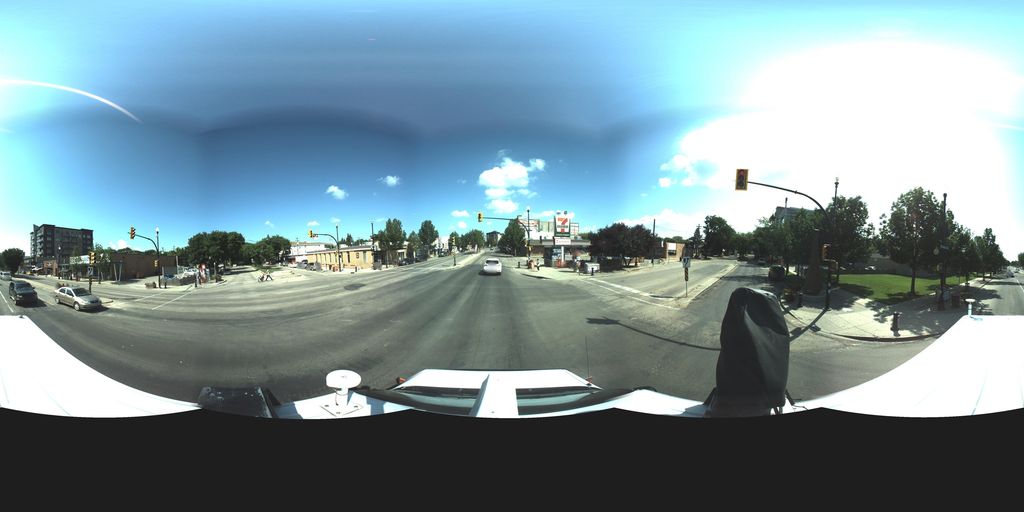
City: saskatoon